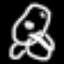
Label: frog